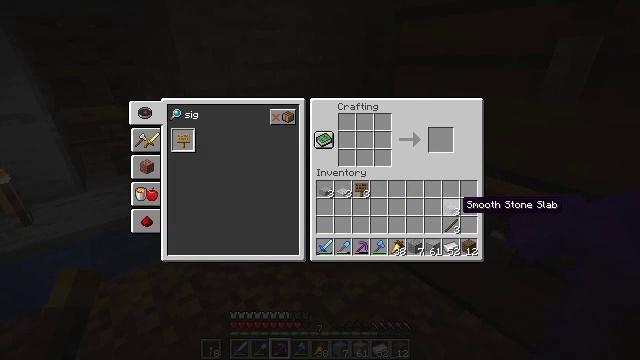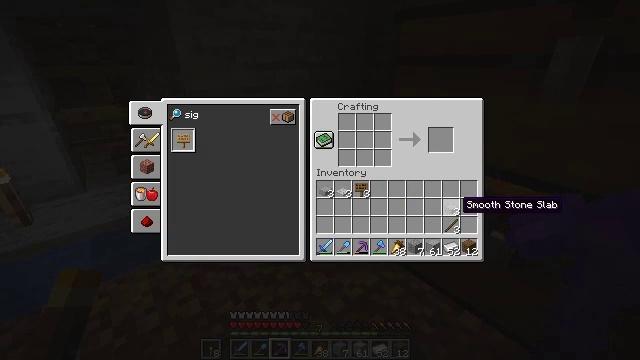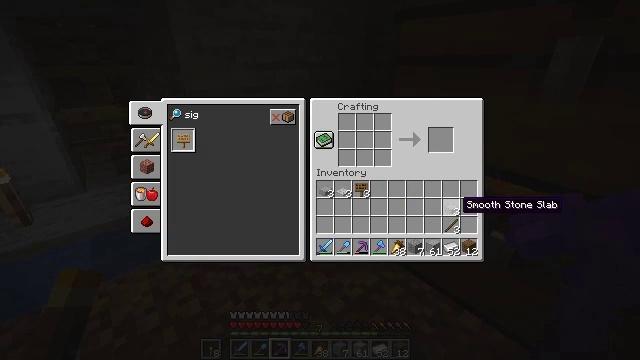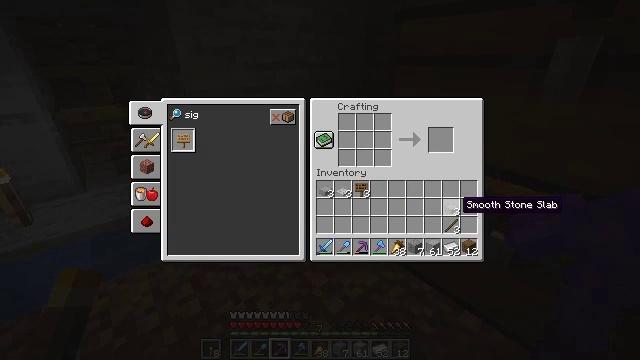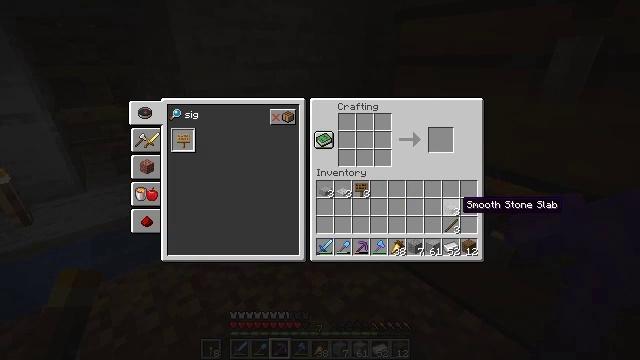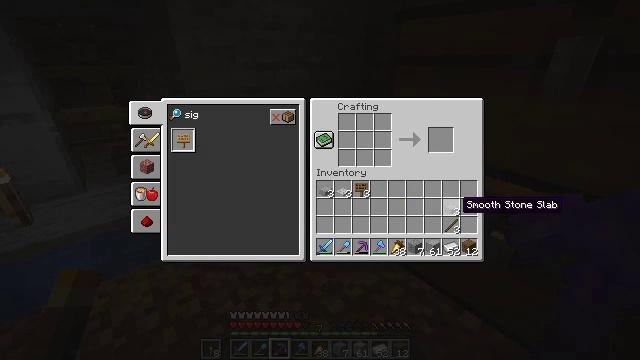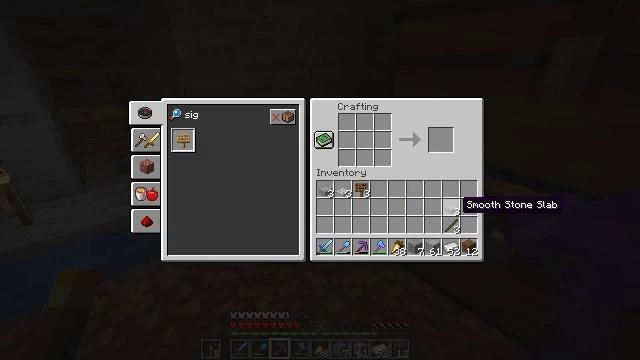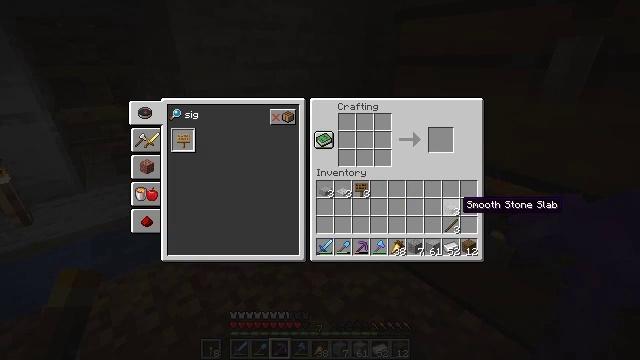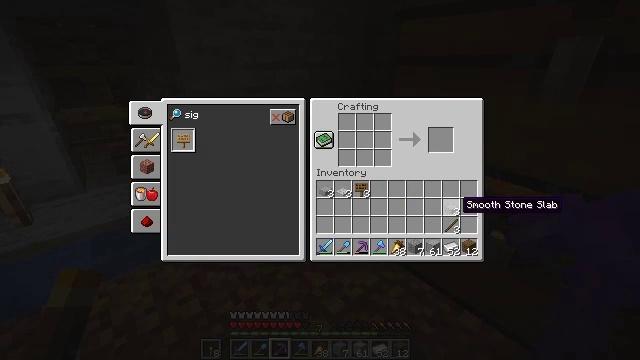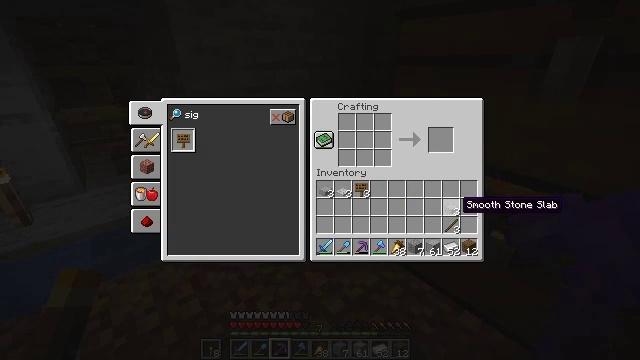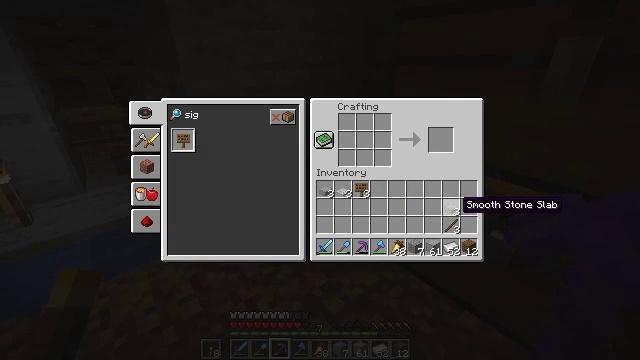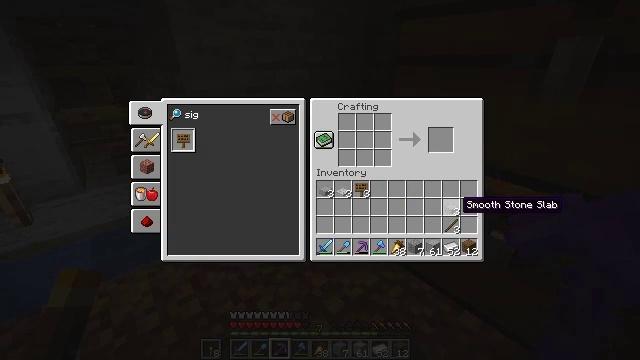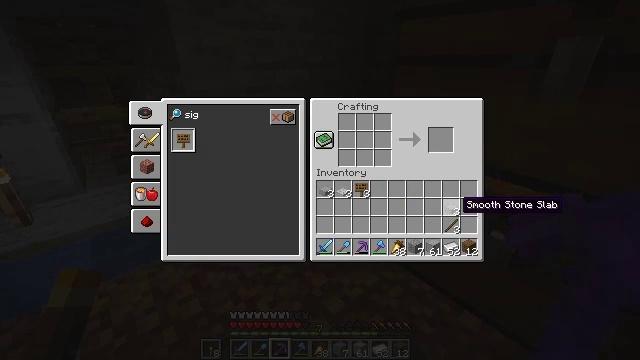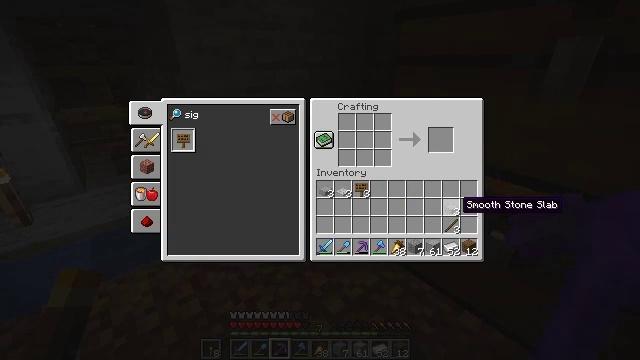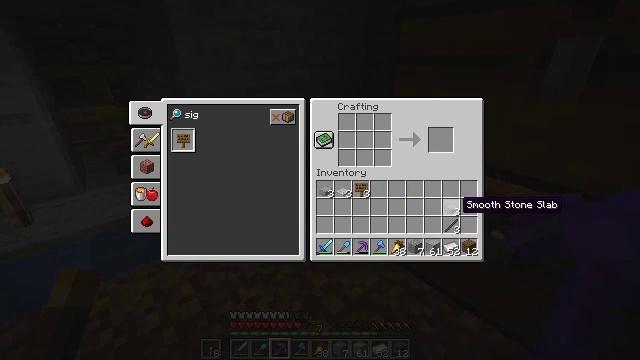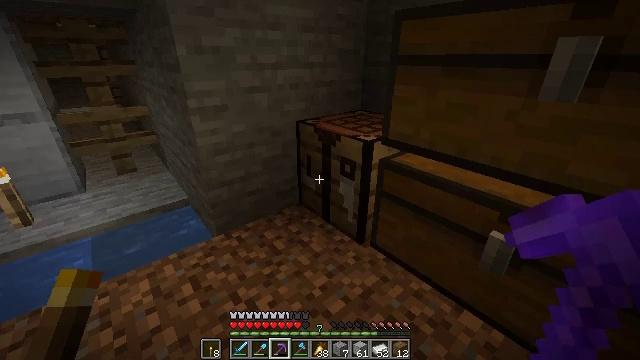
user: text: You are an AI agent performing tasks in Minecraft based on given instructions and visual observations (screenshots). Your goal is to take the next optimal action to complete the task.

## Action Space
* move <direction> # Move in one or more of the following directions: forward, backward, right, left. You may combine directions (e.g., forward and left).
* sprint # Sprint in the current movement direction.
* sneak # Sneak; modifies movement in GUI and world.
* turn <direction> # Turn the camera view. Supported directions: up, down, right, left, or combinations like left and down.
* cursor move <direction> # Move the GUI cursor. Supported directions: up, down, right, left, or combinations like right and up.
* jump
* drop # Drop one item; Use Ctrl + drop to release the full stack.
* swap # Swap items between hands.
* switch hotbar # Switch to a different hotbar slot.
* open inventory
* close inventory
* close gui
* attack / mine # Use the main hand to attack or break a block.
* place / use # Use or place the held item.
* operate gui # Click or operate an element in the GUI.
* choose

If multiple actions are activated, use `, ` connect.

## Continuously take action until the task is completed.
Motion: motion action
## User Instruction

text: craft item andesite wall
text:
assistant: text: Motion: no_op
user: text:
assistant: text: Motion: no_op
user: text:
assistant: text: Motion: no_op
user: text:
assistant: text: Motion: no_op
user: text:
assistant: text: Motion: no_op
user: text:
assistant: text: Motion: no_op
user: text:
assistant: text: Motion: no_op
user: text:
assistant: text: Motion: no_op
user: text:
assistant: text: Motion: no_op
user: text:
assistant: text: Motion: no_op
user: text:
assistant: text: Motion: no_op
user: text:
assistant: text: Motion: no_op
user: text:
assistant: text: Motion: no_op
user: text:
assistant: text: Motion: no_op
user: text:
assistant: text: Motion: no_op
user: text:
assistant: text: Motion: no_op
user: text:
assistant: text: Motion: no_op
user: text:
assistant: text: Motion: no_op
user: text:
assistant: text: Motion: no_op
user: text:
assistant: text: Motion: turn right
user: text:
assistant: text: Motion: turn right
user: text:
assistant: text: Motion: turn right
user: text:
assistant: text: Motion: turn right
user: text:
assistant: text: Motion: turn right and down
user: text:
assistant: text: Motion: turn right and down
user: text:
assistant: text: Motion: no_op
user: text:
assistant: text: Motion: use / place
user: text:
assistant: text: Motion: use / place
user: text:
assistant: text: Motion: use / place
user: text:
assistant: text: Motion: no_op